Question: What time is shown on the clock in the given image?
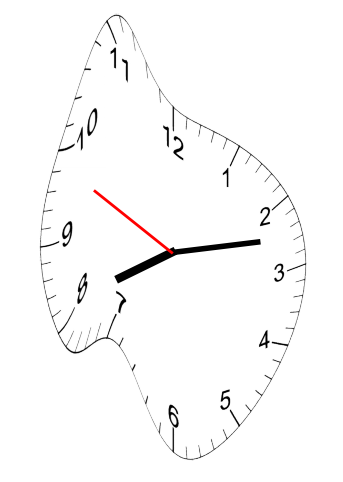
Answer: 08:12:49